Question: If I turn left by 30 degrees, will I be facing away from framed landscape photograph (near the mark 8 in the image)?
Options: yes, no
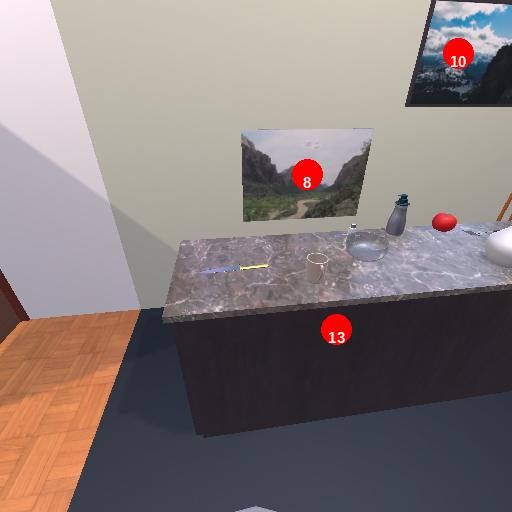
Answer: yes